Aerial crown-view tile of a tropical tree (Barro Colorado Island, Panama), acquired 20250512:
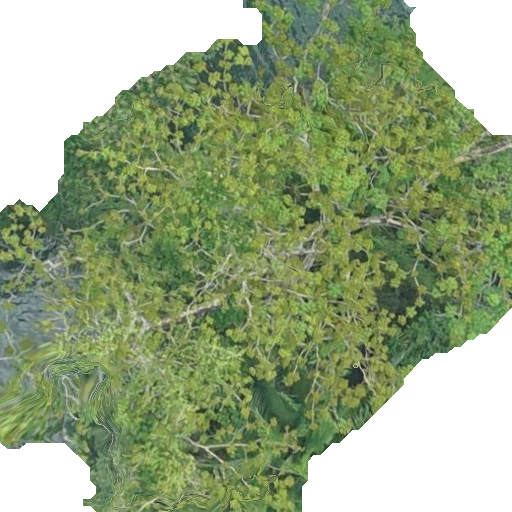
Species: Ceiba pentandra
GBIF accepted scientific name: Ceiba pentandra
Crown area: 323.453 m²